Question: We have an Android application made of menu of modules and each module has the same layout as on this picture:

You have a header with module name and two buttons on the bottom. The module itself is behind those three transparent elements. Left button allows the user to move to the previous screen and right button gets him back to the menu with modules. Text in header changes based on current screen action.
My question is how to build the module transparent frame. Is it possible to have one layout in Android on top of the other? Should we design the code as a parent class that would be inherited by all the modules? I am interested in some best practice. I have experience with Java but only theoretical knowledge of Android.
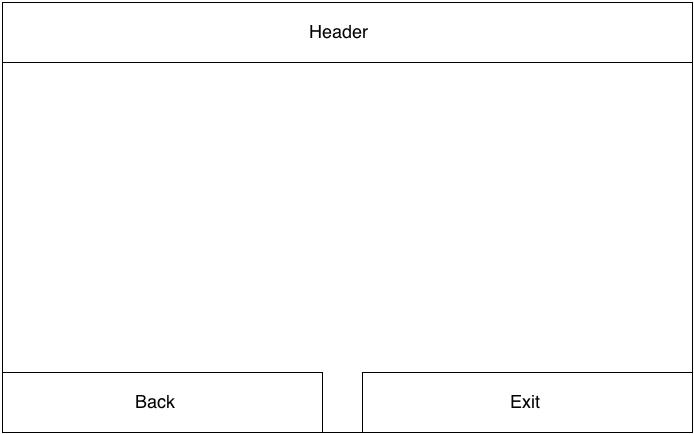
Answer: Prepare a separate common layout and use to add that layout to as many layouts you want.
for more details check <URL>